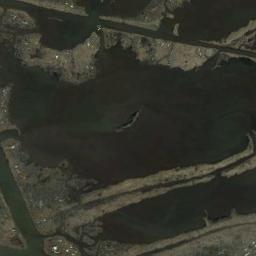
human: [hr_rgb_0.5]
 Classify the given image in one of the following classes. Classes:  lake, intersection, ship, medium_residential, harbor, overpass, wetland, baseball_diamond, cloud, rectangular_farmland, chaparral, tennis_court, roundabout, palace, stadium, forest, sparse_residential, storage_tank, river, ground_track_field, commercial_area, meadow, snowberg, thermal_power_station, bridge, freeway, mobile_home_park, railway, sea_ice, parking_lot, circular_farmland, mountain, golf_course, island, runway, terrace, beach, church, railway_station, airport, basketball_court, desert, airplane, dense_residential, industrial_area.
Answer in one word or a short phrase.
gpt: wetland